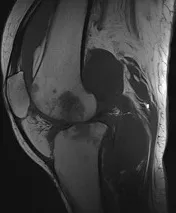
(C,D) Magnetic resonance imaging of the patient's knee cavity effusion, T1 image and T2 image, respectively.
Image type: radiology (mri)